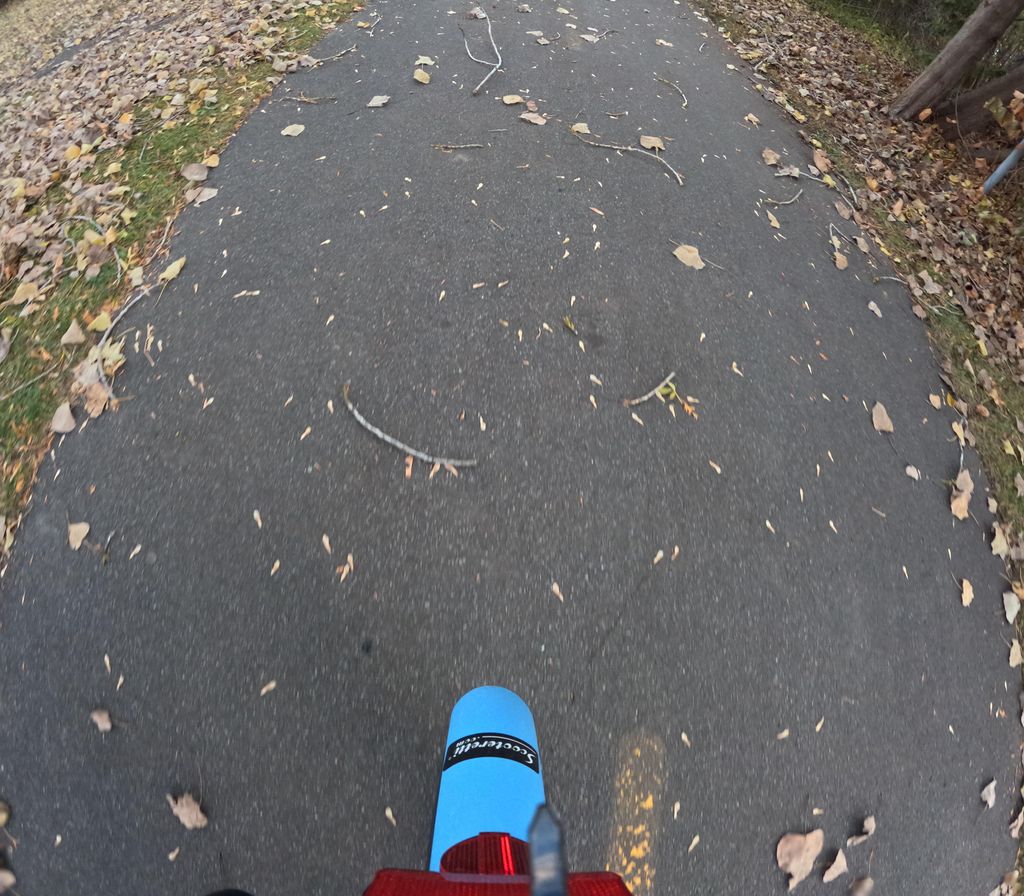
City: ottawa-gatineau